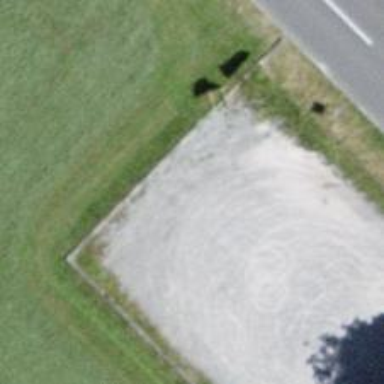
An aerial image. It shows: Parking aisle with fine gravel surface.